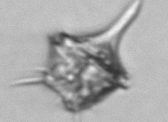
Label: Amylax